Question: I am developing an application in 'swift' programming language. I was using the XCode6 Beta4 version and all the things were running smoothly and fine. I have updated the version to Beta5 today and I am getting the errors on core data objects which are:
1. Type 'NSManagedObjectContext' does not conform to protocol 'BooleanType'.
2. Type 'NSManagedObjectModel' does not conform to protocol 'BooleanType'.
3. Type 'NSPersistentStoreCoordinator' does not conform to protocol 'BooleanType'.
Screenshot of errors is also attached.

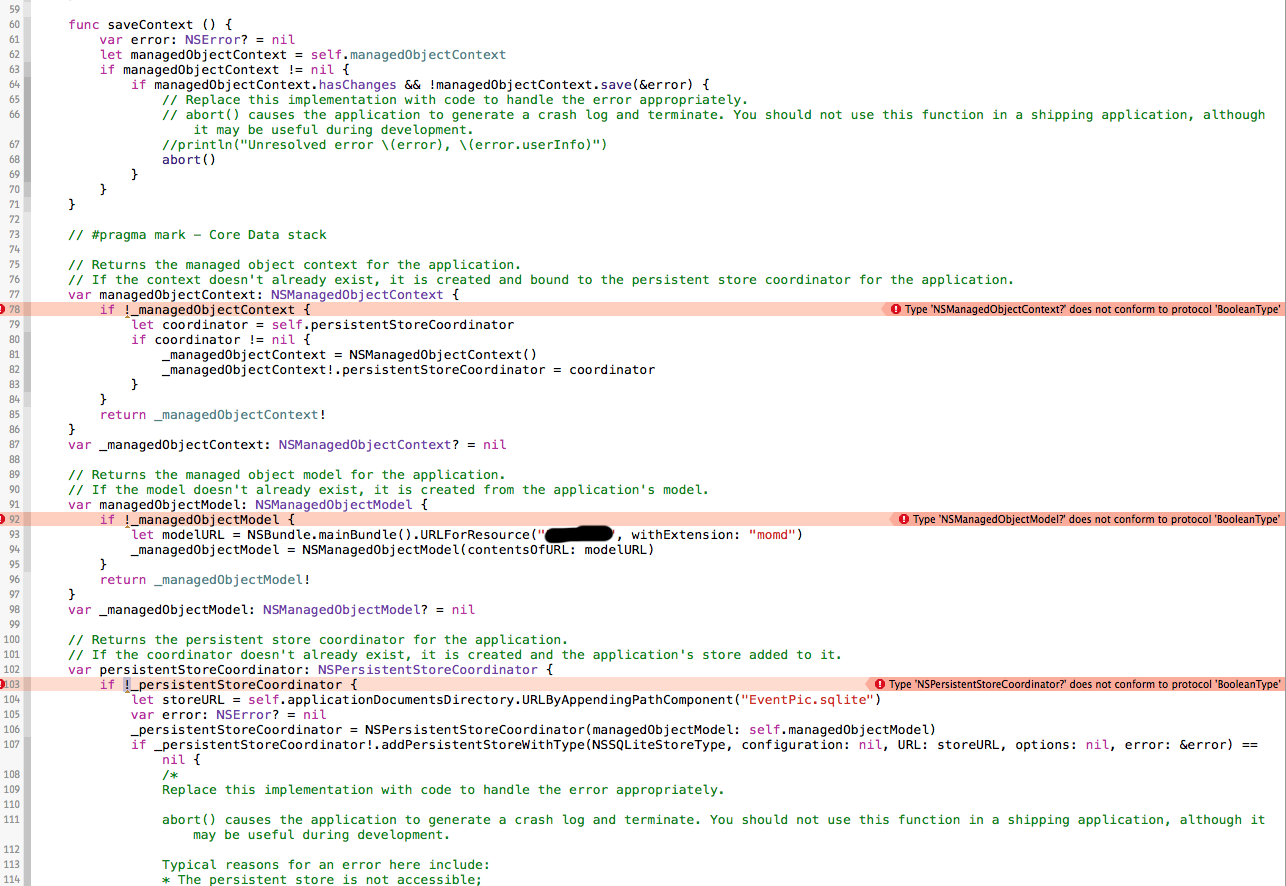
Answer: Actually you are getting the error that 'NSManagedObjectContext?', 'NSManagedObjectModel?' and 'NSPersistentStoreCoordinator?' do not confirm to 'BooleanType' protocol. Notice '?' question mark at the end of the type name.
So you are dealing with Optionals. Since Beta 5 Optionals does not conform to 'BooleanType' protocol anymore.
You need to check for 'nil' explicitly, change:
'''
if !_managedObjectContext {
// ...
}
'''
to:
'''
if _managedObjectContext == nil {
// ...
}
'''
And do the same for '_managedObjectModel' and '_persistentStoreCoordinator'.
> Optionals can now be compared to nil with == and !=, even if the
underlying element is not Equatable.
and
> Optionals no longer conform to the BooleanType (formerly LogicValue)
protocol, so they may no longer be used in place of boolean
expressions (they must be explicitly compared with v != nil). This
resolves confusion around Bool? and related types, makes code more
explicit about what test is expected, and is more consistent with the
rest of the language. Note that ImplicitlyUnwrappedOptional still
includes some BooleanType functionality. This issue will be resolved
in a future beta.